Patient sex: M
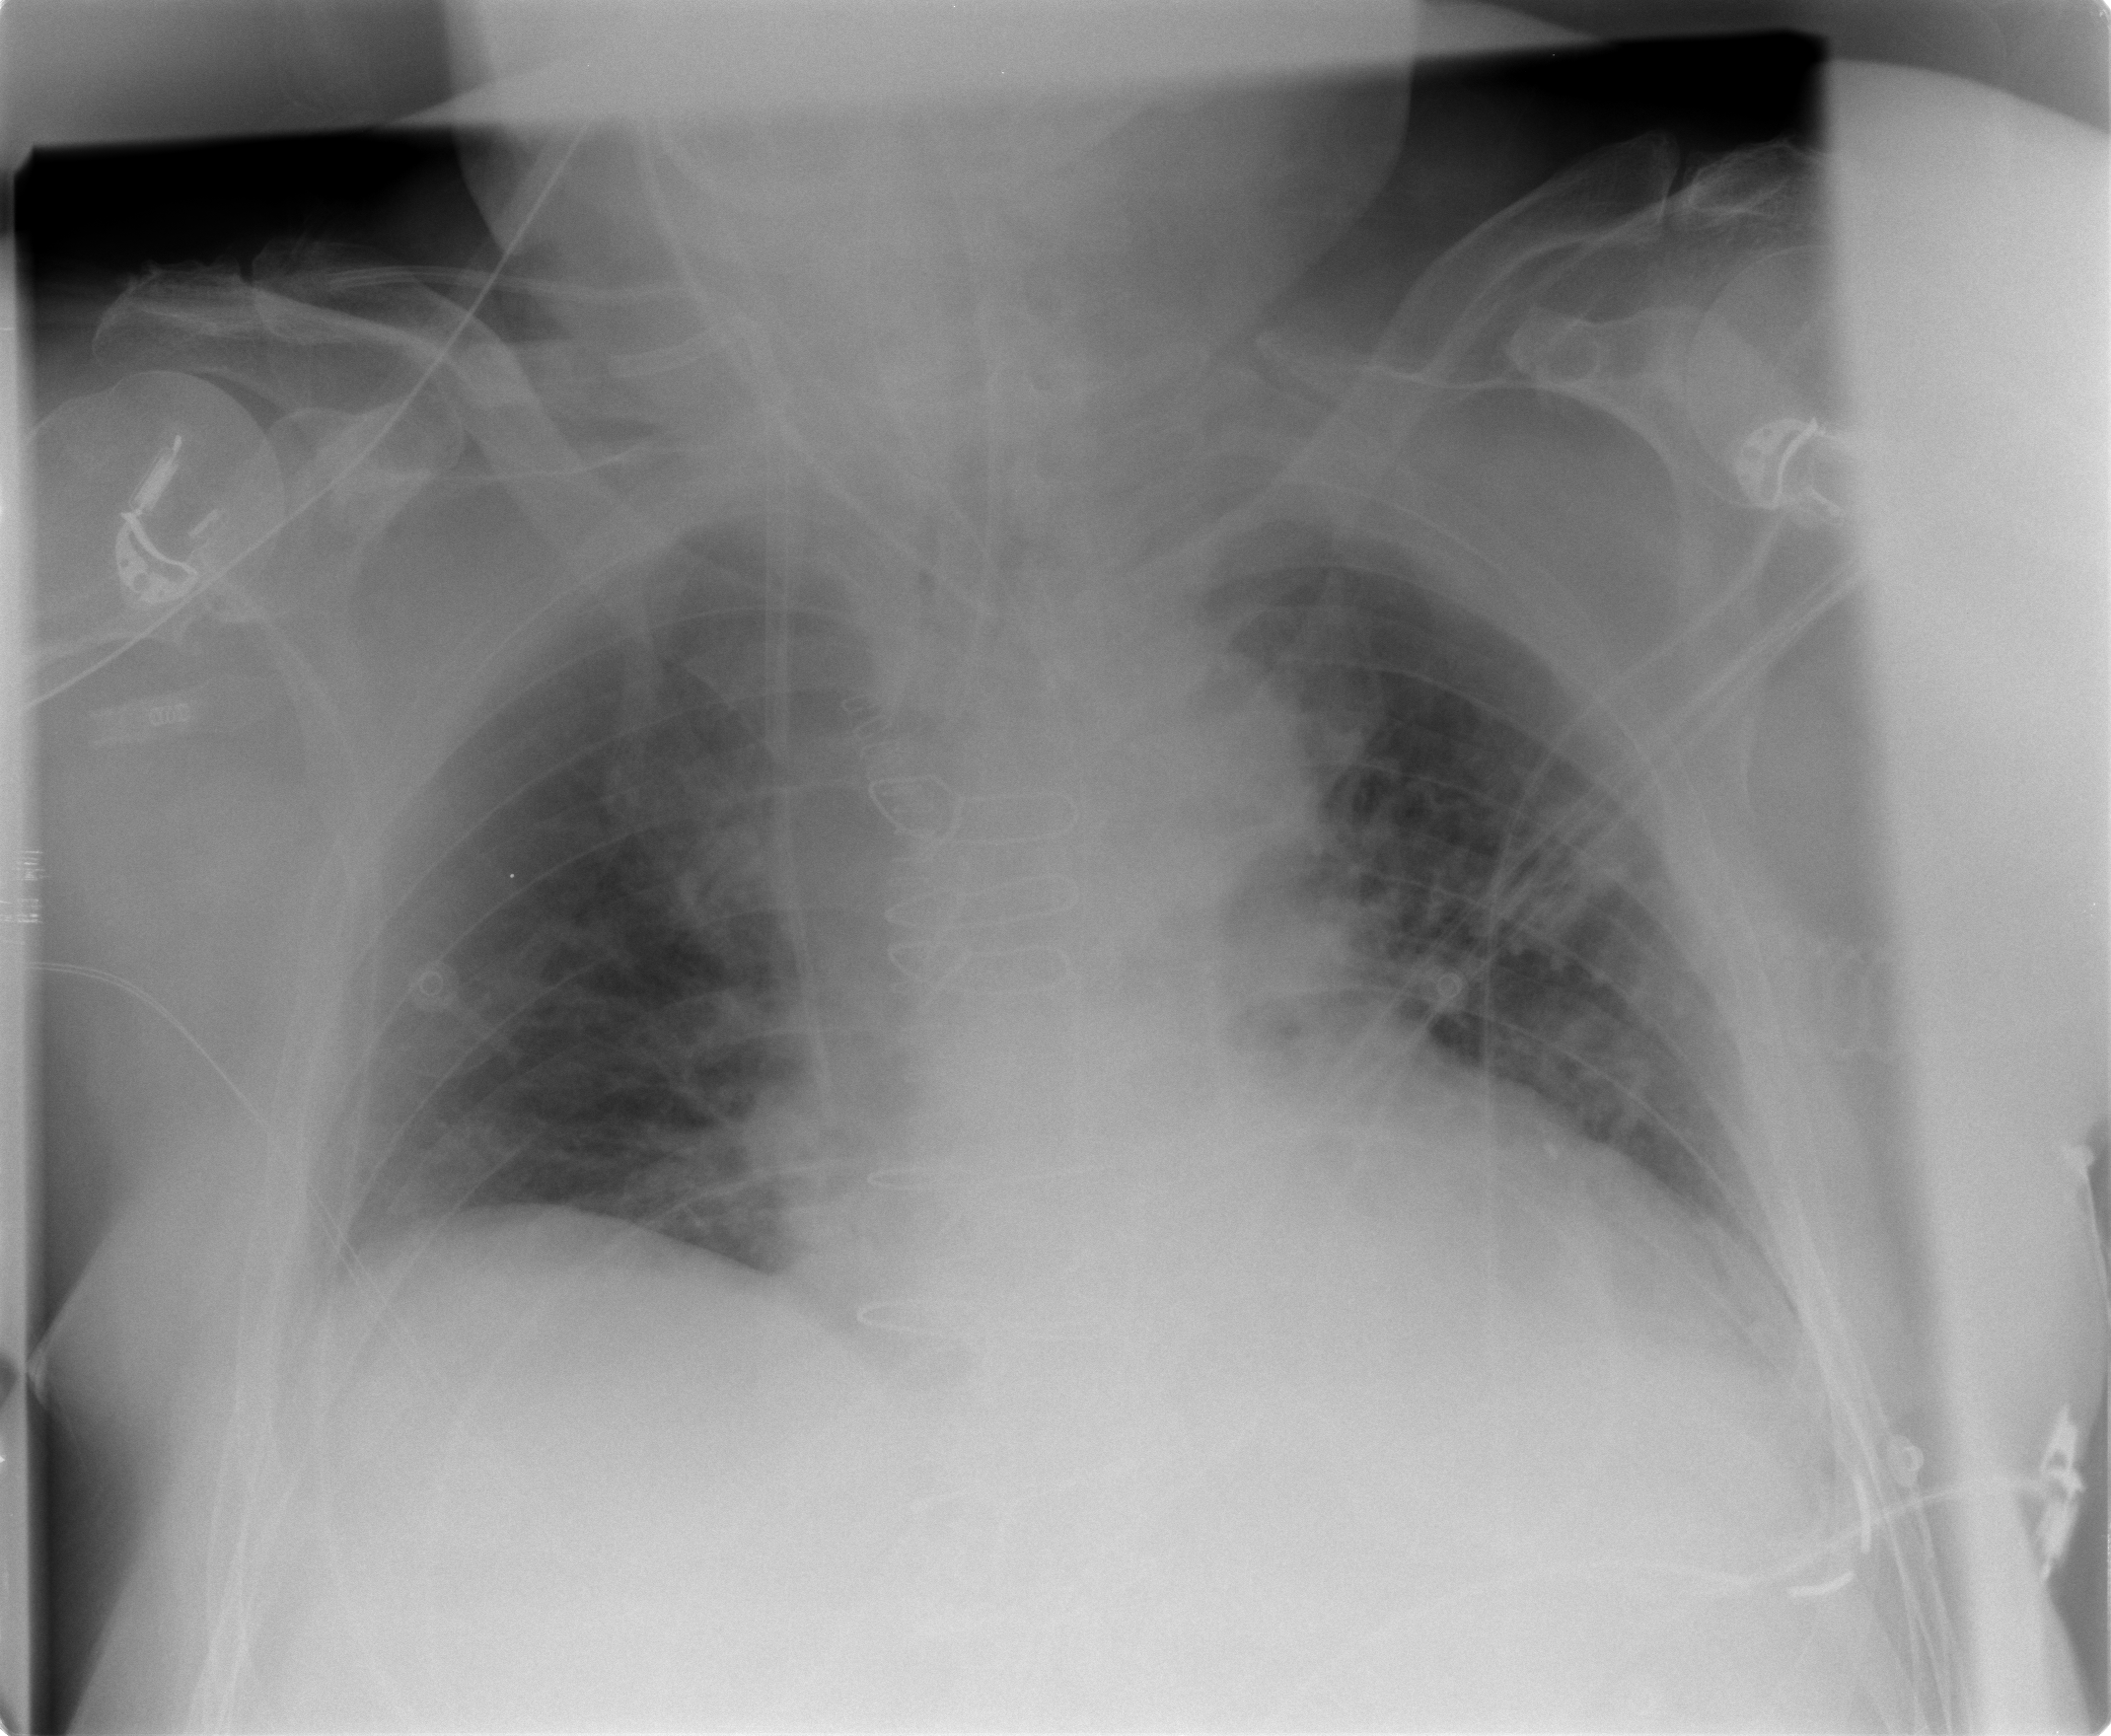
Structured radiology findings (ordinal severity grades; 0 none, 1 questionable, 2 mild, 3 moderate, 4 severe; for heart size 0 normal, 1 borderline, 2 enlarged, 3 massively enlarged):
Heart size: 2
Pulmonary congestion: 3
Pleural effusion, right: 0
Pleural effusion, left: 2
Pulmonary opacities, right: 0
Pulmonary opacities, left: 0
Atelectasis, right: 0
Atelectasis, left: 2